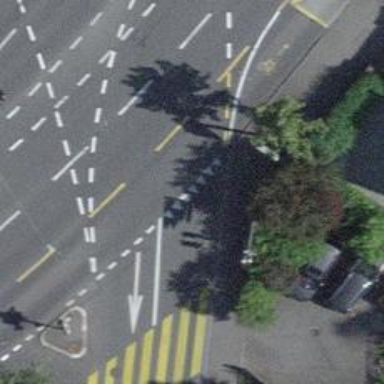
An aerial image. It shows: Road with "give way" sign.